Field crop: maize
Growth stage: 2
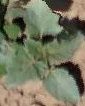
Species: datura